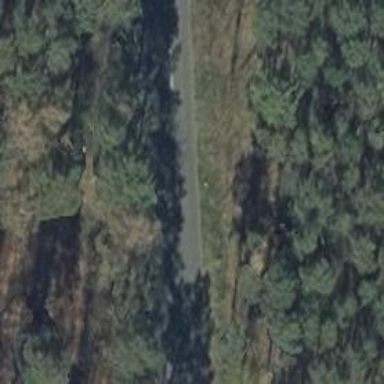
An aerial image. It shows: Tertiary road with asphalt surface.